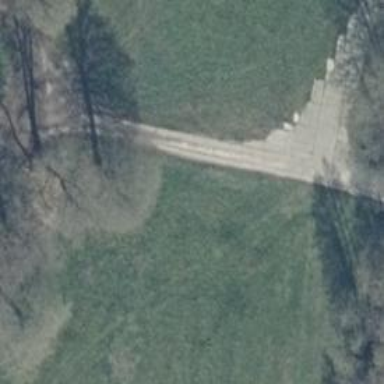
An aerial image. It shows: Gravel track with grade 2 tracktype.